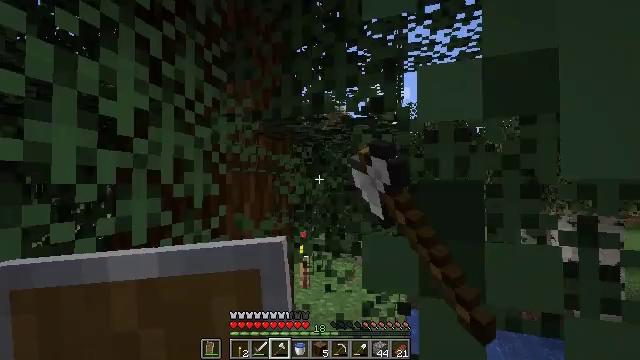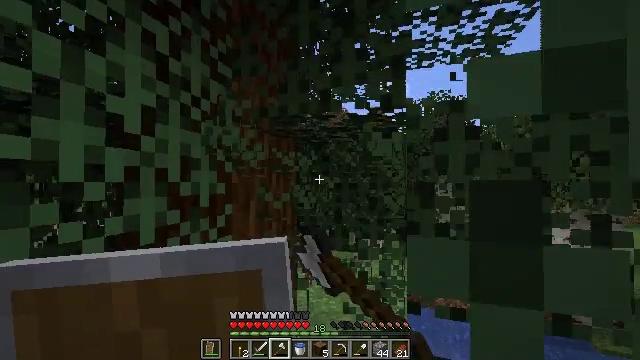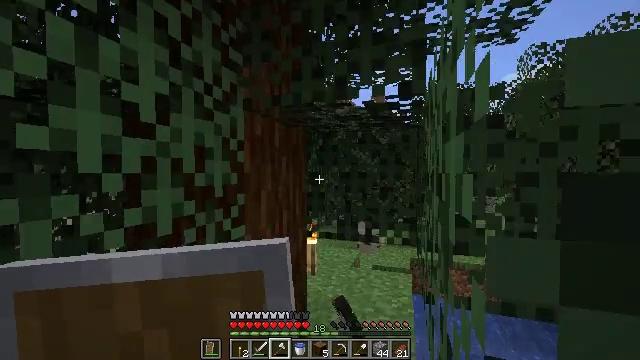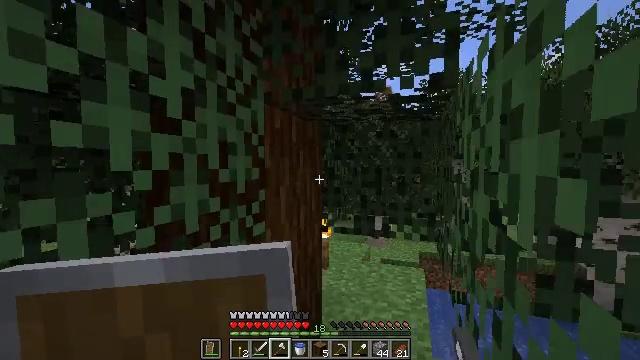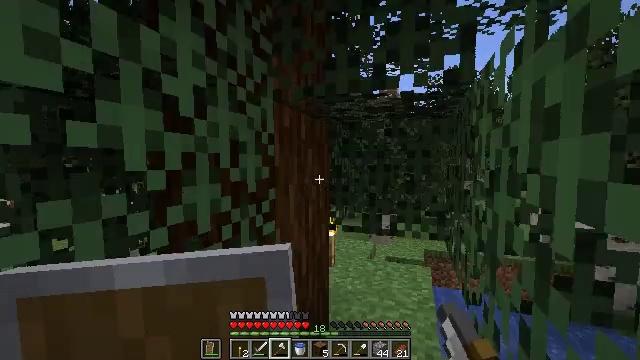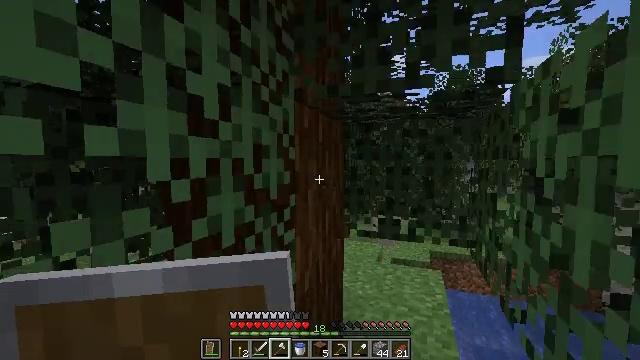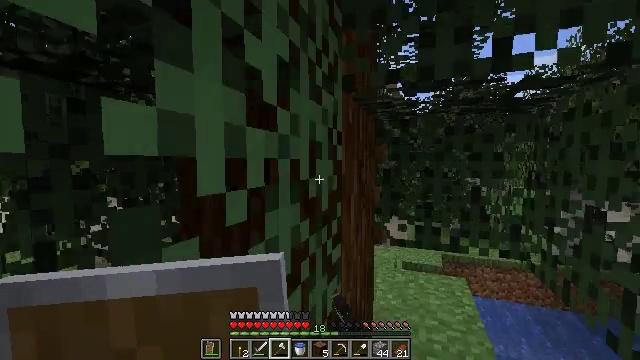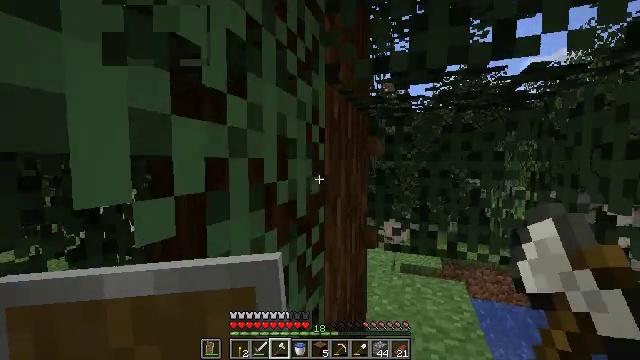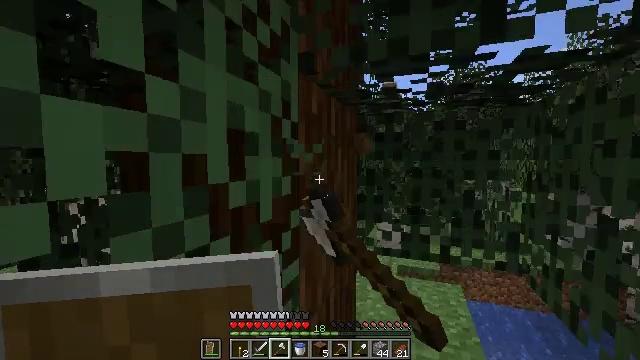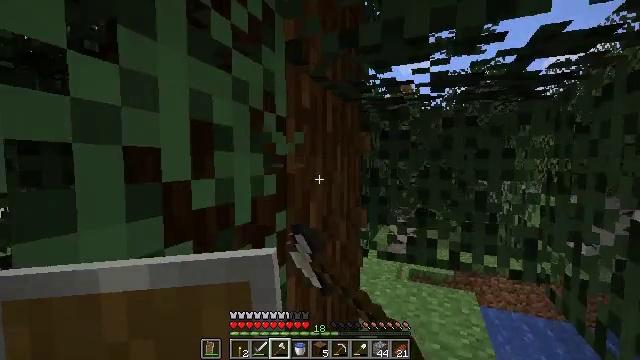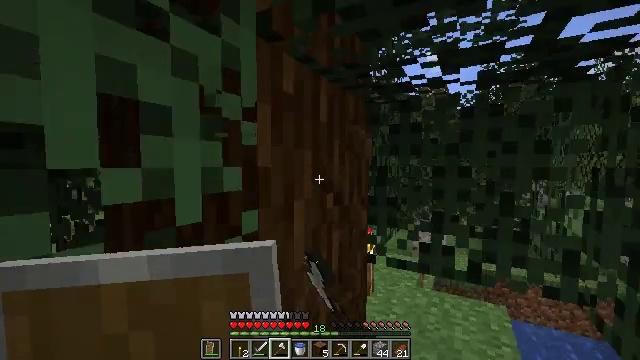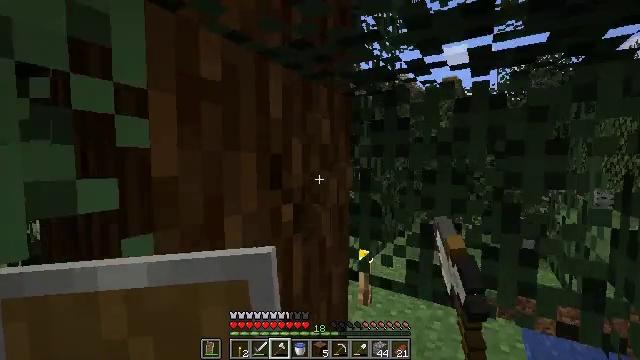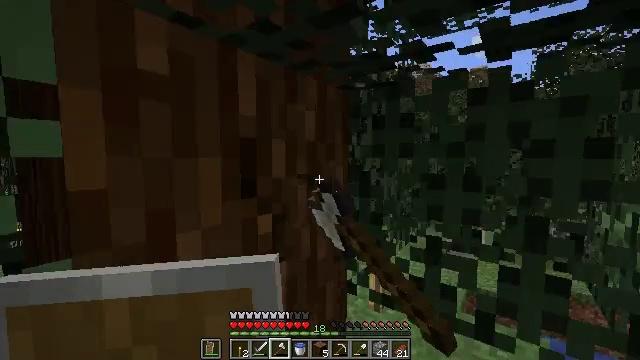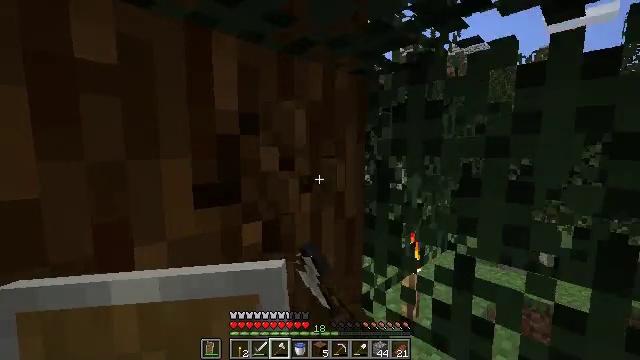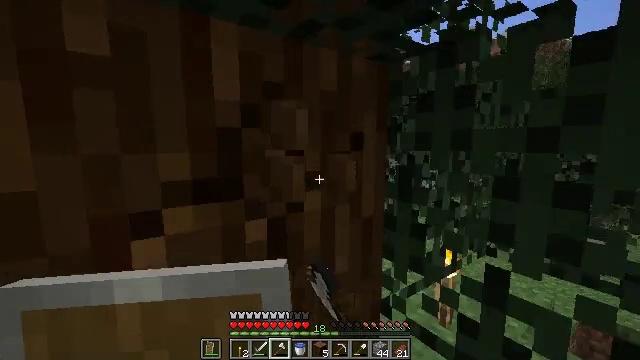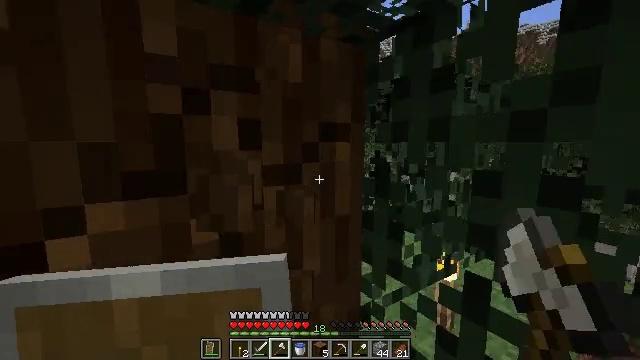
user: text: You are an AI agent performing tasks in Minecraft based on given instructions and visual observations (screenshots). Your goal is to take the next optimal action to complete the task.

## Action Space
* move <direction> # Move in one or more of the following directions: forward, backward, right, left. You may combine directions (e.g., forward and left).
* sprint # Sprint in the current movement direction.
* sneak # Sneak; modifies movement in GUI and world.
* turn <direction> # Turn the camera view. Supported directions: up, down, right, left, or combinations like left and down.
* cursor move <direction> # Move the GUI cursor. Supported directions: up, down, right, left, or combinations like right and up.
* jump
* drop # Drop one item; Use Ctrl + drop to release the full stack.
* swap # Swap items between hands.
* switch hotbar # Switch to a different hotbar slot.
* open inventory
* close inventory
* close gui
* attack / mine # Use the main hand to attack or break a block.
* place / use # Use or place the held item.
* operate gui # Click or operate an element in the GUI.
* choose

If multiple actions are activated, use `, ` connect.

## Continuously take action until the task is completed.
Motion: motion action
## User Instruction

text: Mine the spruce log from the forest.
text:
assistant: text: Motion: move forward, attack / mine
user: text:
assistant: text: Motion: move forward, turn down, attack / mine
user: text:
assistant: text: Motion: move forward and move left, turn left and down, attack / mine
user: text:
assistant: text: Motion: move forward and move left, attack / mine
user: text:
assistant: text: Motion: move forward and move left, attack / mine
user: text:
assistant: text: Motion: move forward and move left, attack / mine
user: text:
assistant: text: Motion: move forward and move right, attack / mine
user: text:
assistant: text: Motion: move forward and move right, attack / mine
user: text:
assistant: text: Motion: move forward and move right, turn left, attack / mine
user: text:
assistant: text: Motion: move forward and move right, turn left, attack / mine
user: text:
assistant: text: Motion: move forward and move right, turn left, attack / mine
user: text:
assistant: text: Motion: move forward and move right, turn left, attack / mine
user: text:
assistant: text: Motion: move forward and move right, turn left and down, attack / mine
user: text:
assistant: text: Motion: turn left and down, attack / mine
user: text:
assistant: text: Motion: turn left, attack / mine
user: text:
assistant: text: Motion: turn left and down, attack / mine
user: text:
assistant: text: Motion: turn left and down, attack / mine
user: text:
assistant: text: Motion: turn left and down, attack / mine
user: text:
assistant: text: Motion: turn left, attack / mine
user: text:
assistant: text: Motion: attack / mine
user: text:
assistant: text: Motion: attack / mine
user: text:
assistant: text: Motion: attack / mine
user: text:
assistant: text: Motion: move forward, turn left and up, attack / mine
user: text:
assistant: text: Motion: attack / mine